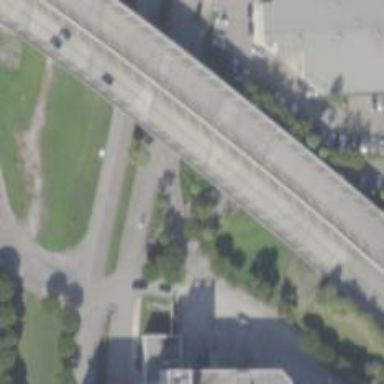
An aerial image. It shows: Motorway bridge.